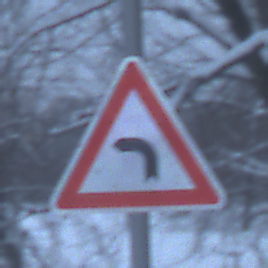
Verkehrszeichen: KurveLinks
Umgebung: Outdoor, Nature
Tageszeit: Midday
Wetter: Overcast
Licht: Natural
Jahreszeit: Winter
Kontrast: LowContrast